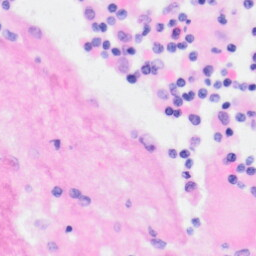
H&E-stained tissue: Kidney